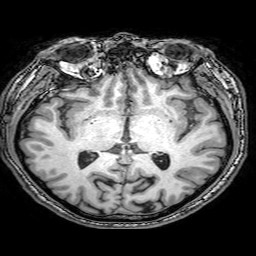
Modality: T1w
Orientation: coronal
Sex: male
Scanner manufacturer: philips
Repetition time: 0.008125 s
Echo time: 0.00372 s